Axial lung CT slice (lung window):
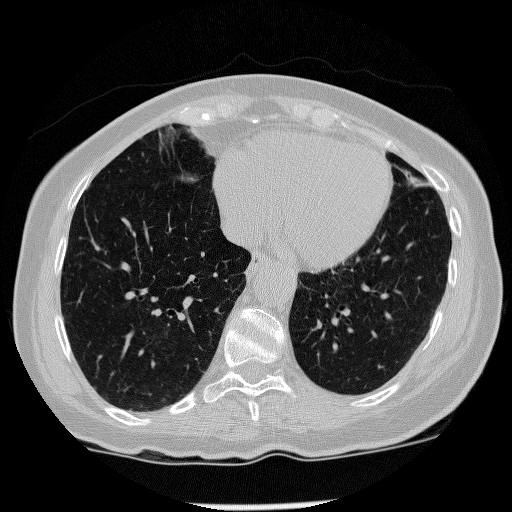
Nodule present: no